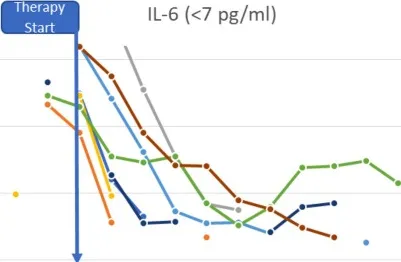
IL-6.
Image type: pathology (immunostaining)